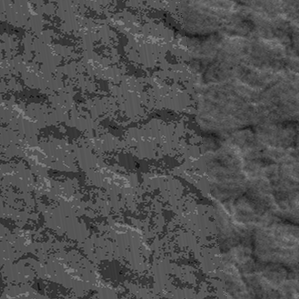
Label: frost